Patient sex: F
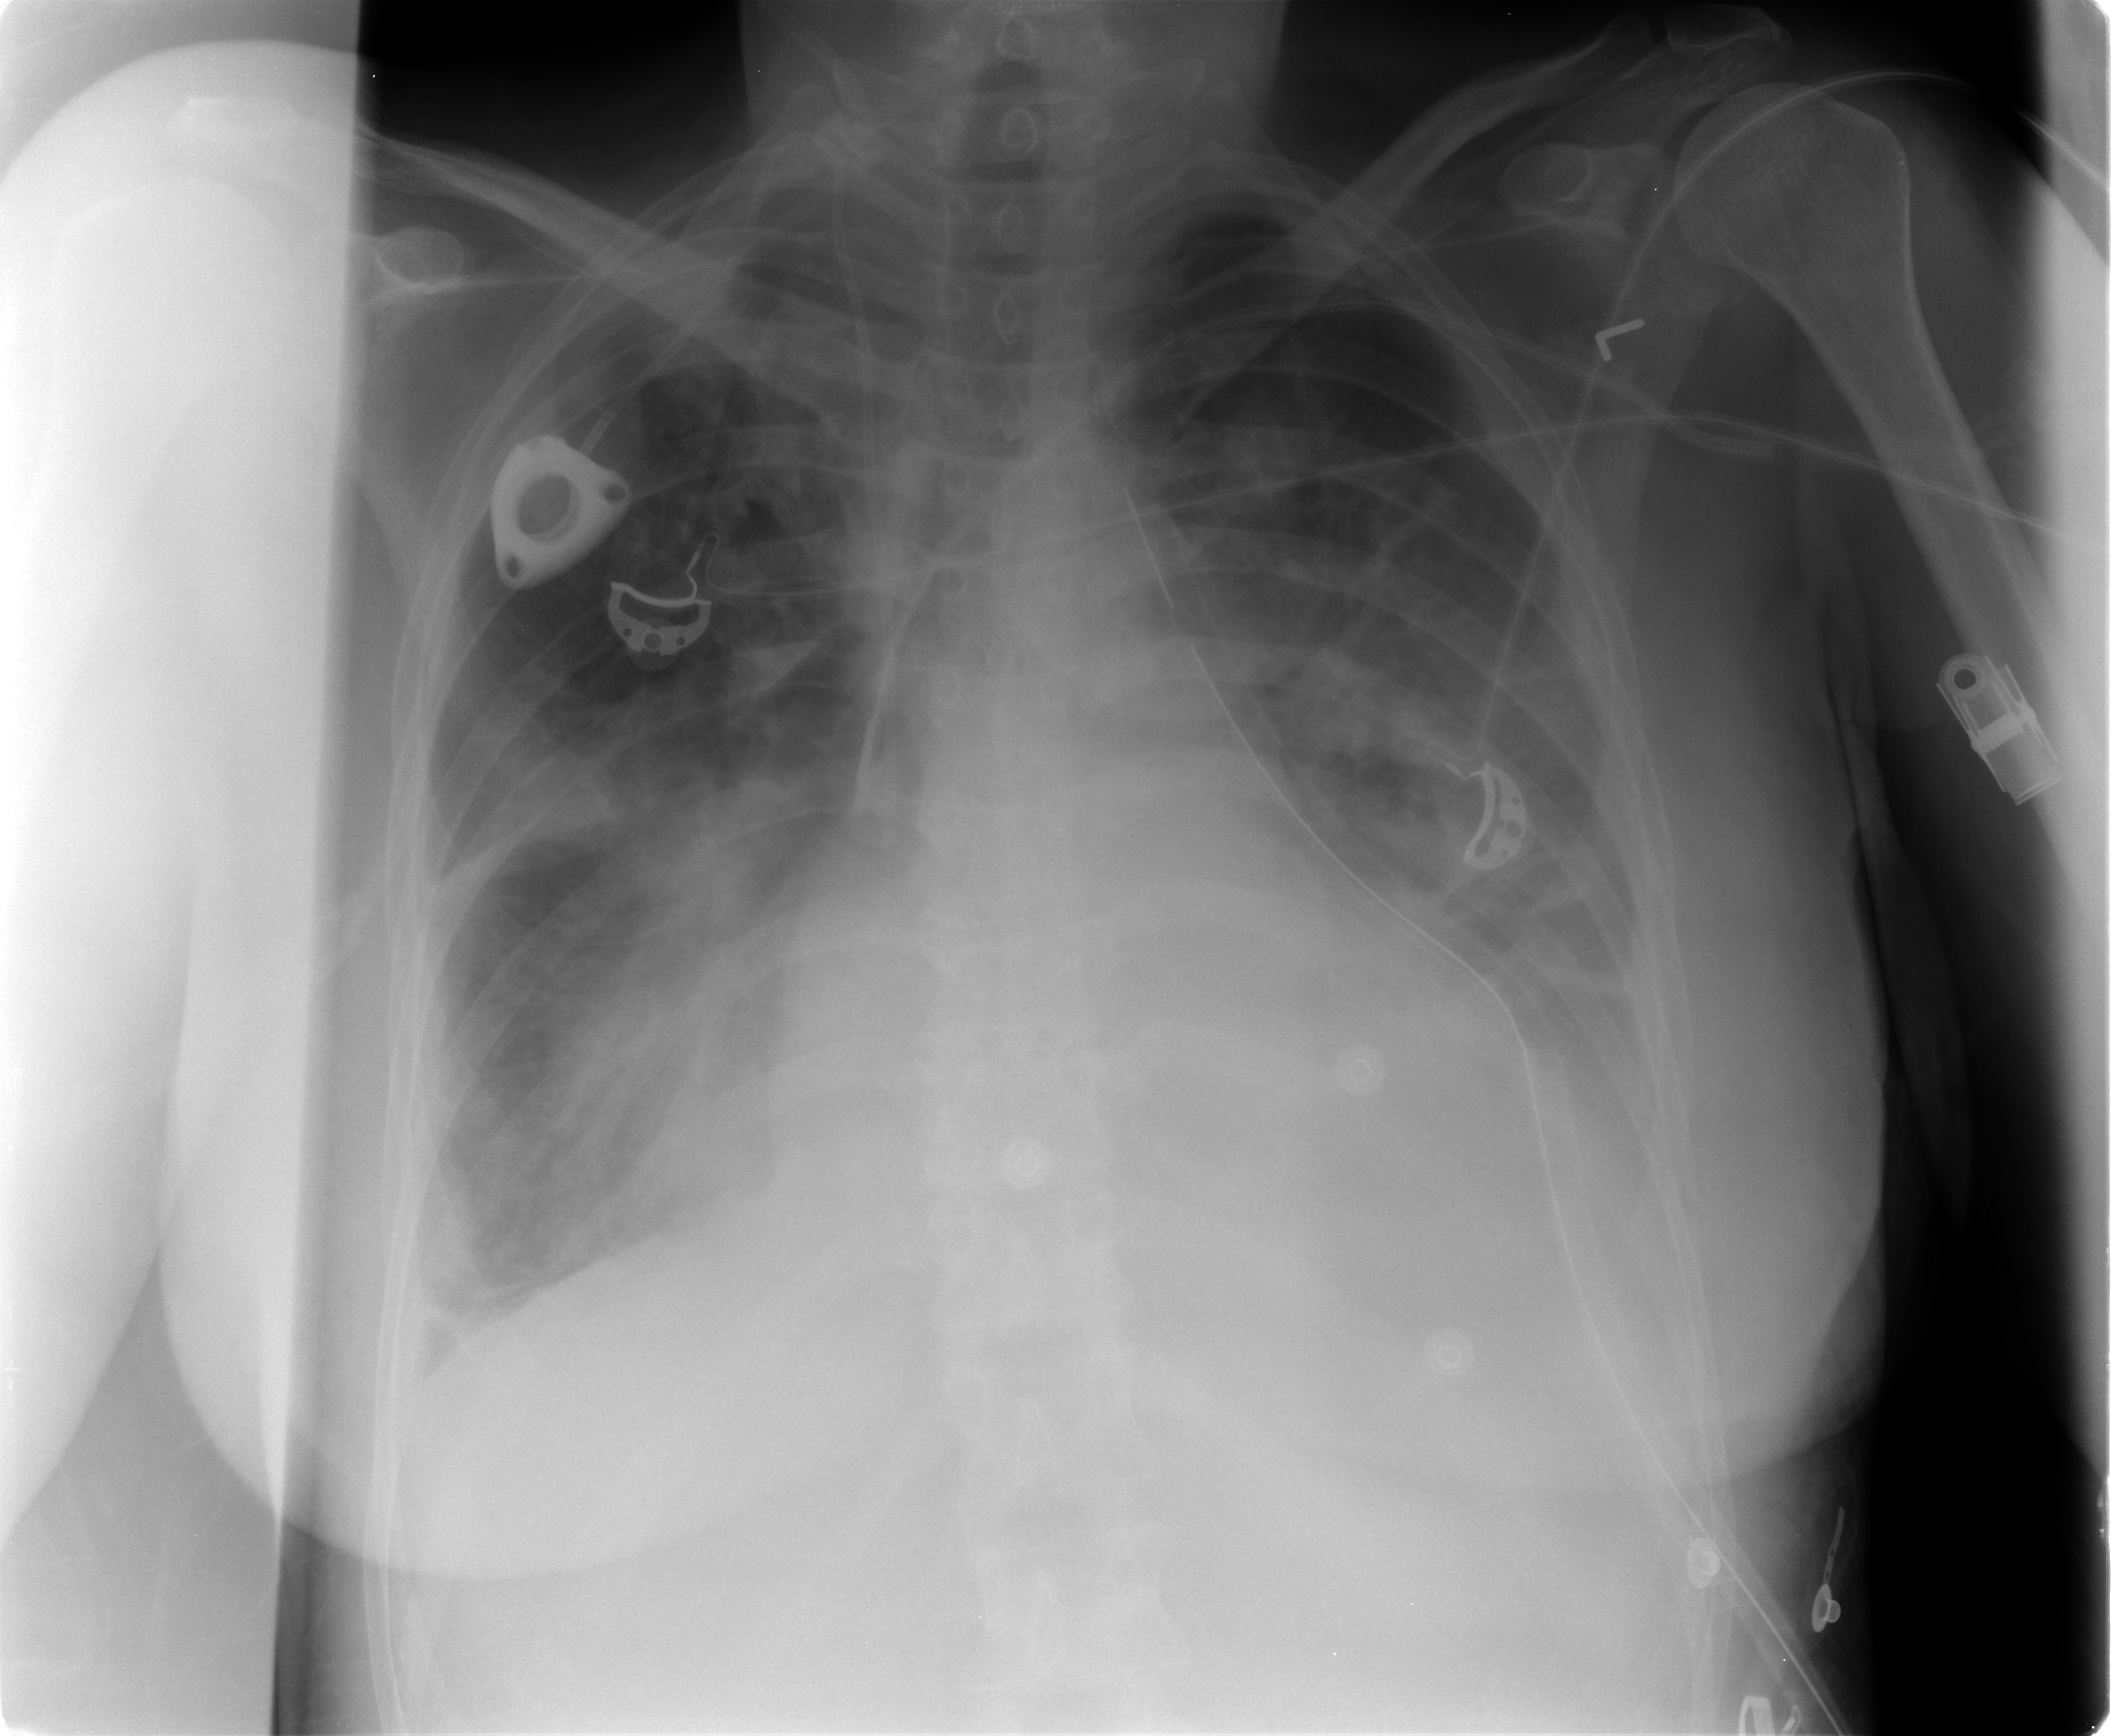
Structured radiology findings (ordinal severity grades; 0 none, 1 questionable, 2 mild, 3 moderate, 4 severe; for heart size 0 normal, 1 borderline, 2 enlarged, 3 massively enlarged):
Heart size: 2
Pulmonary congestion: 2
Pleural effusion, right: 2
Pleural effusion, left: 2
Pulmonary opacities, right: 2
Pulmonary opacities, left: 0
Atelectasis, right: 2
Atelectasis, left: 2